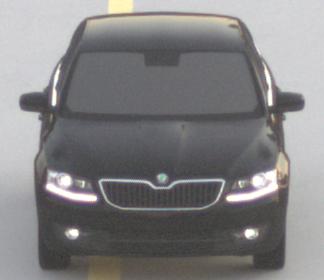
Make: Skoda
Model: Octavia 1.2 TSI
Detailed model: Octavia (III) Limousine
Model produced from: 2013/02
Model produced until: 2015/04
Doors: 5
Color: black
Road condition: dry road
Daytime: sunrise or sunset
Contrast: low contrast